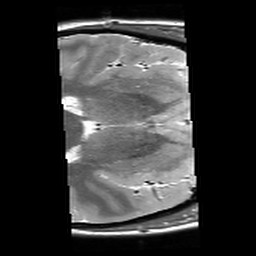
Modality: T2starw
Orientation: axial
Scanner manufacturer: siemens
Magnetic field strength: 3 T
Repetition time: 8.1 s
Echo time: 0.05 s